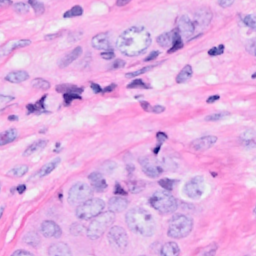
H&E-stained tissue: Breast